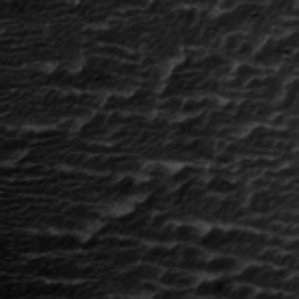
Label: frost